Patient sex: M
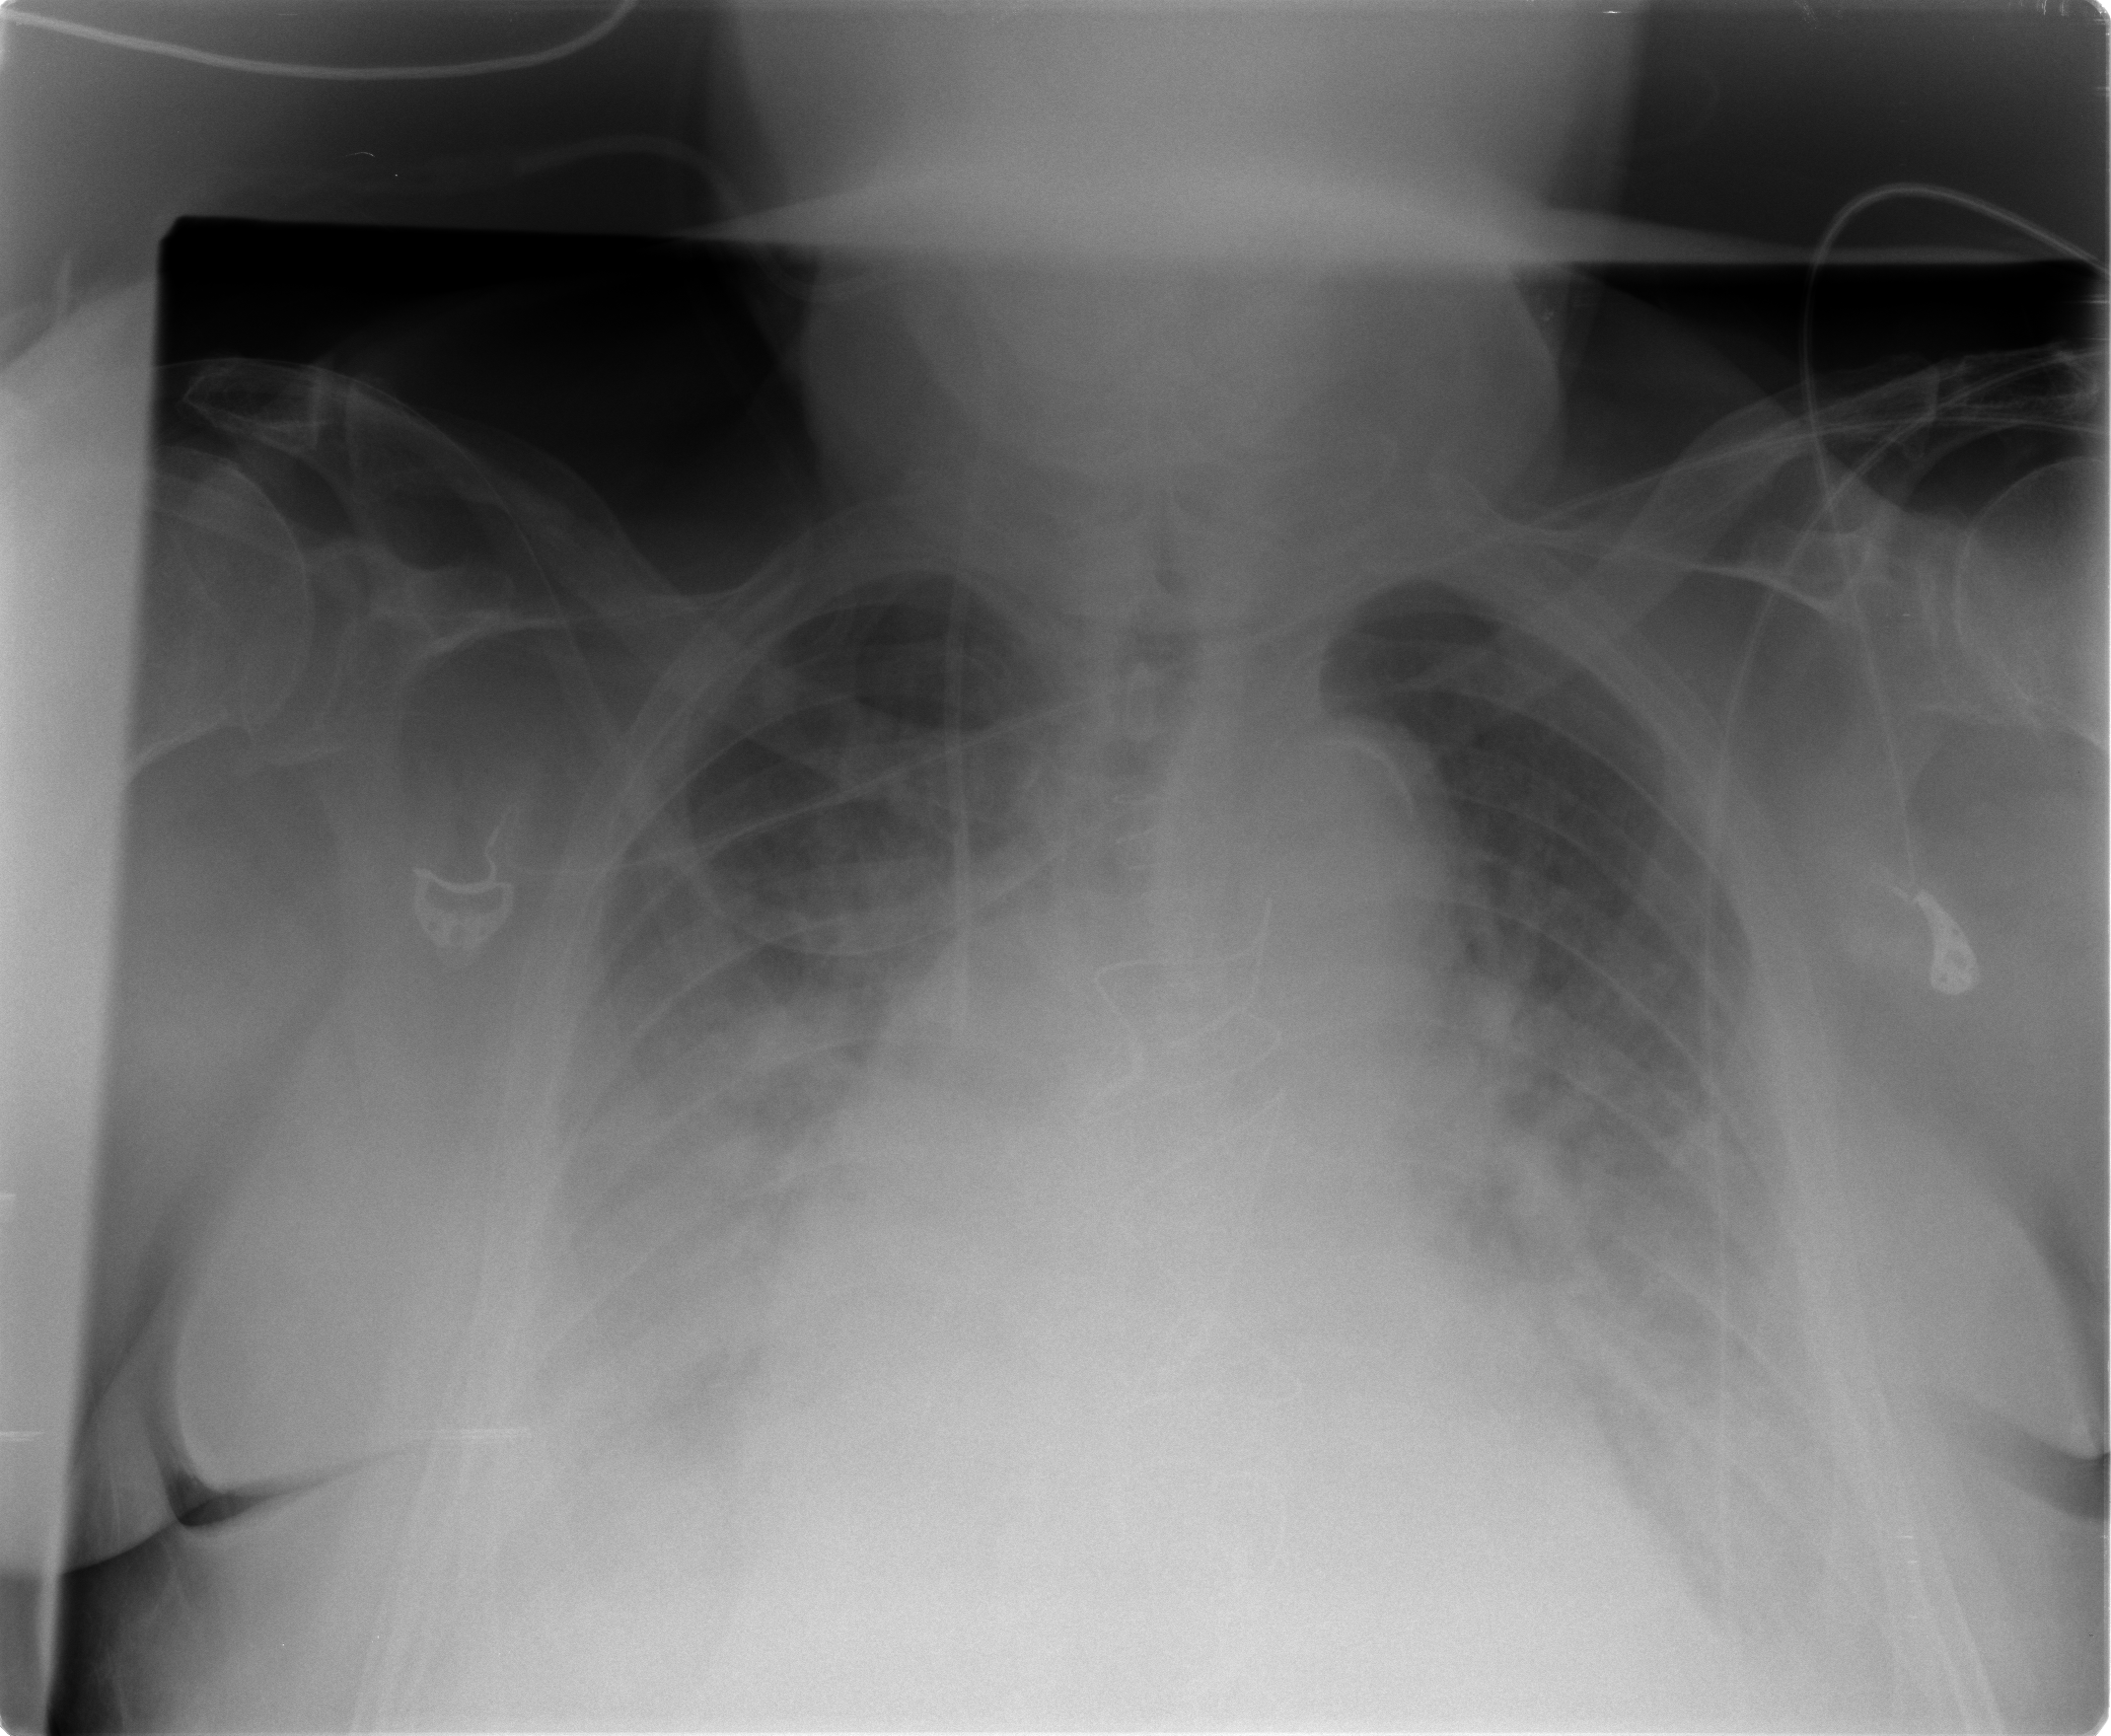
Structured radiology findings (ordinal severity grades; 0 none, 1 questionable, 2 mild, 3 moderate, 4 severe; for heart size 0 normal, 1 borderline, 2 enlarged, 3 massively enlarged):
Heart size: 3
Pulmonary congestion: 2
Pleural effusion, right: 3
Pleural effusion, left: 2
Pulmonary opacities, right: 2
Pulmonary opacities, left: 2
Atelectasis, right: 2
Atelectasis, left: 2